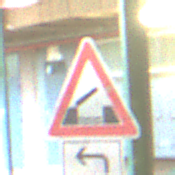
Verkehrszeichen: BeweglicheBruecke
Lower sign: RichtungsangabeDurchPfeile2
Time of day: MorningAfternoon
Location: Roofed (Special)
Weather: NotSpecified
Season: NotSpecified
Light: Artificial